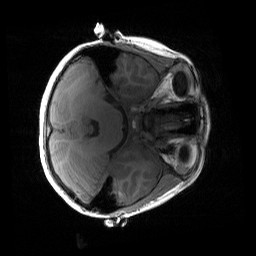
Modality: T1w
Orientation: axial
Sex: female
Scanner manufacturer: siemens
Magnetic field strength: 3 T
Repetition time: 1.9 s
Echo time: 0.00243 s